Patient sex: M
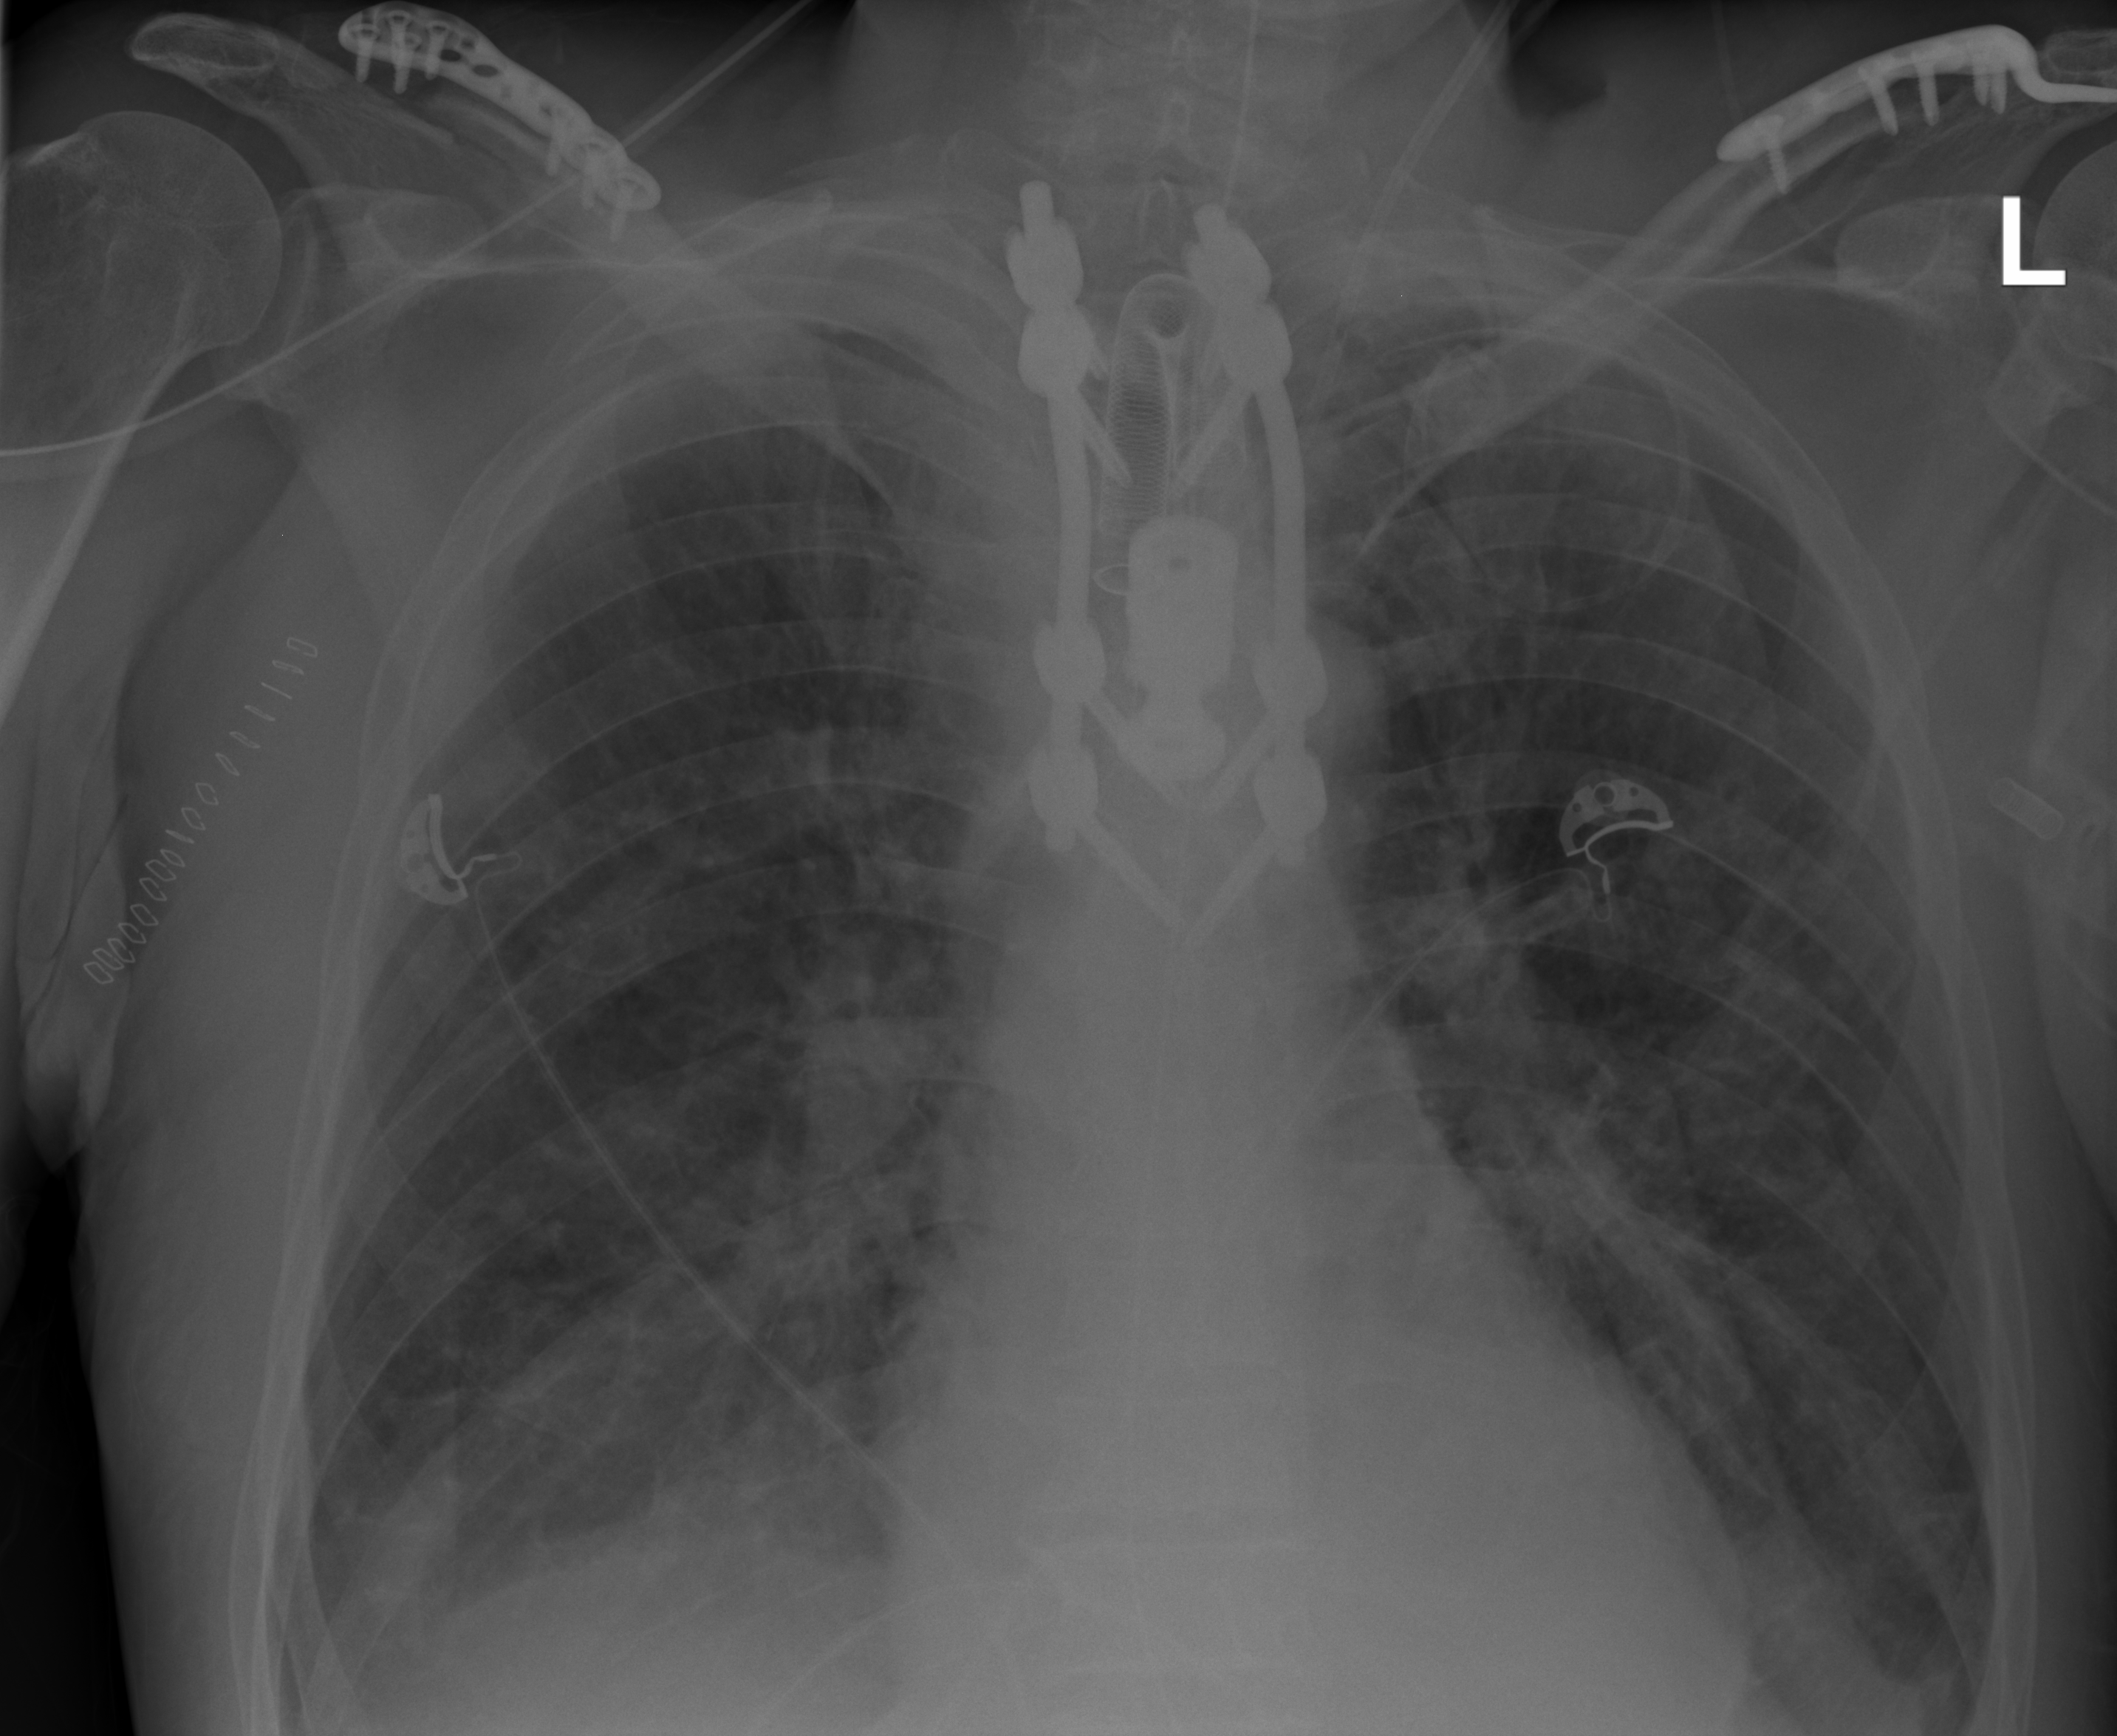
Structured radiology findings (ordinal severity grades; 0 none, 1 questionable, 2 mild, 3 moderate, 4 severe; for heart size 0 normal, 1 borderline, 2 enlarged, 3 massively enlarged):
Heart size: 0
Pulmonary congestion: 1
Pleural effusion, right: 2
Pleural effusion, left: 2
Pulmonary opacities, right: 1
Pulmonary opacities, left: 1
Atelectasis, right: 2
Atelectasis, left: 2